Interaction volume radius: 10 \u00c5
Interaction volume height: 45 \u00c5
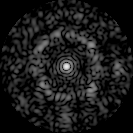
Disorder parameter: 0.712